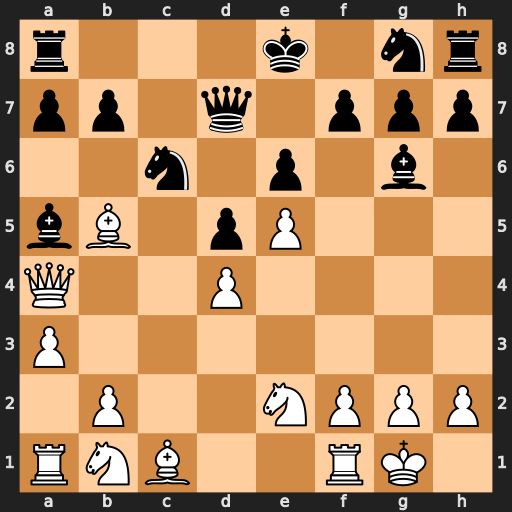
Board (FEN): r3k1nr/pp1q1ppp/2n1p1b1/bB1pP3/Q2P4/P7/1P2NPPP/RNB2RK1
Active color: w
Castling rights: kq
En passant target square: -
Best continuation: Bxc6 Qxc6 Qxa5